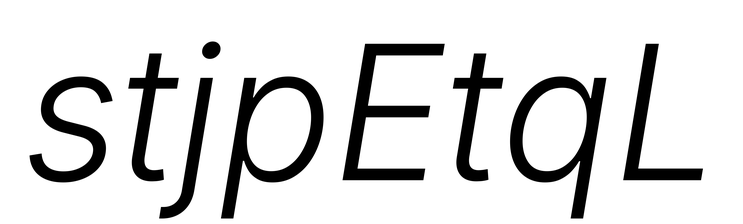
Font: Inter-Italic_Light_Italic